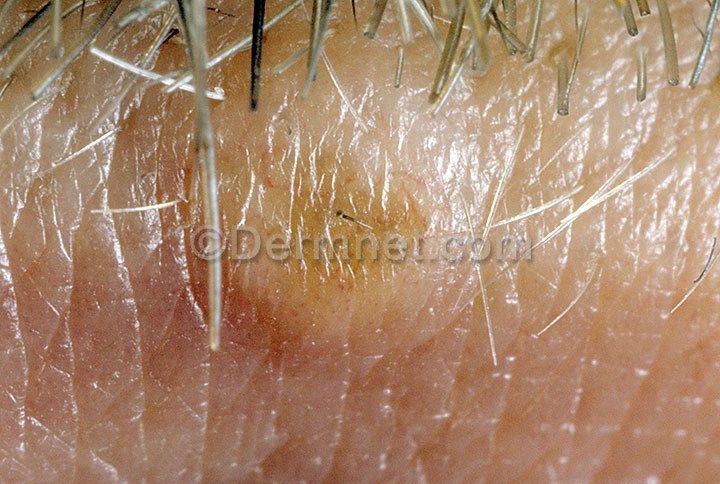
Disease: Actinic Keratosis Basal Cell Carcinoma and other Malignant Lesions